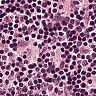
Metastatic tissue present: no